Field crop: maize
Growth stage: 2
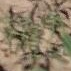
Species: atriplex